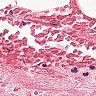
Metastatic tissue present: no